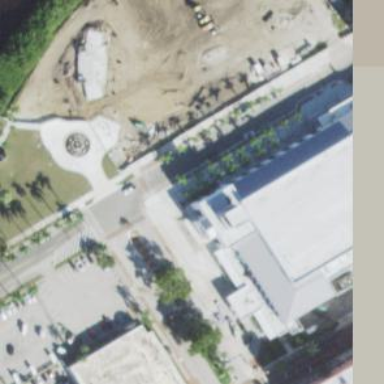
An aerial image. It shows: Part of building.